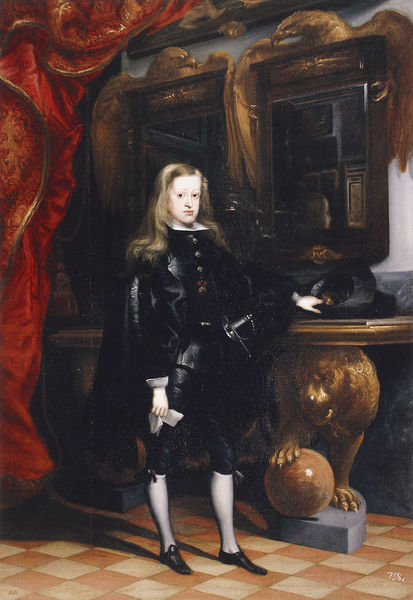
Titel: Karl II.
Künstler: Juan Carreno
Institution: Madrid, Museo del Prado
Schlagwörter: adler, flügel, gemälde, hand, mann, bunt, frau, haar, hut, kleid, raum, schwarz, rot, blond, jung, barock, blass, kleidung, kragen, lang, bild, portrait, spiegel, vorhang, öl, gold, haare, kind, saum, spanien, schnabel, ernst, tusch, junge, strümpfe, velasquez, fliesen, schwert, leinwand, kugel, degen, karomuster, taschentuch, brief, prinz, löwe, regent, schulterlang, spanier, langhaarig, velazques, fügel, jugne